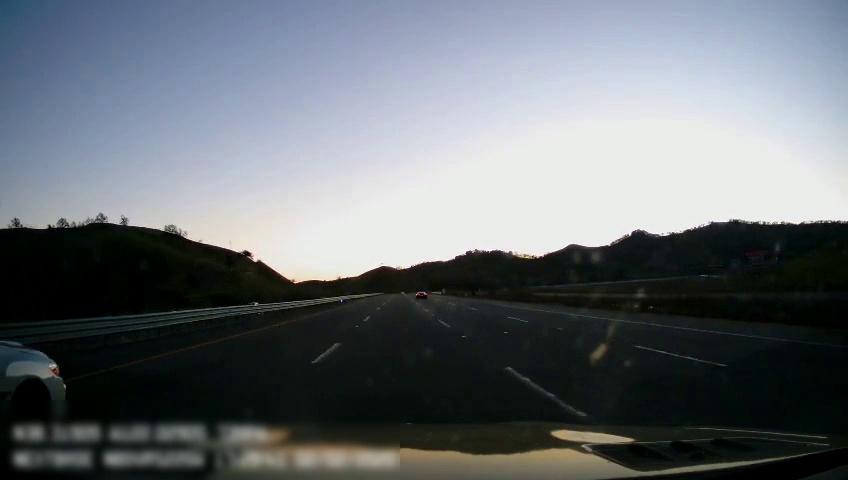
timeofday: Day
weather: Sunny
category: Drivable Space
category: Vehicles | Car
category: Vehicles | Car
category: Lanes | Current Lane
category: Lanes | Current Lane
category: Lanes | Alternate Lane
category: Lanes | Alternate Lane
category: Lanes | Alternate Lane